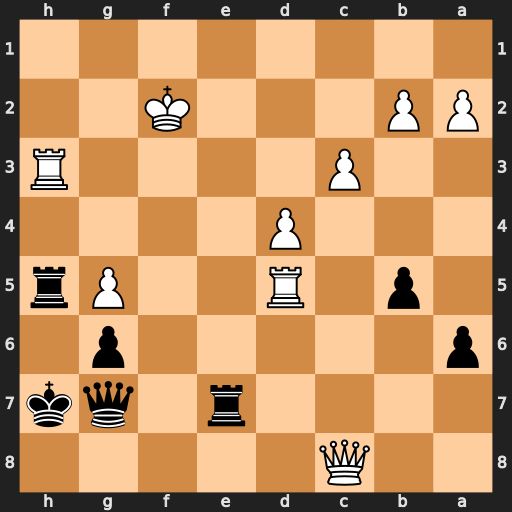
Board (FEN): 2Q5/4r1qk/p5p1/1p1R2Pr/3P4/2P4R/PP3K2/8
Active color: b
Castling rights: -
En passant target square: -
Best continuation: Qf7+ Rf5 gxf5 Rxh5+ Qxh5